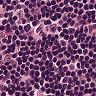
Metastatic tissue present: no